Field crop: maize
Growth stage: 2
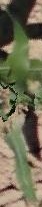
Species: maize